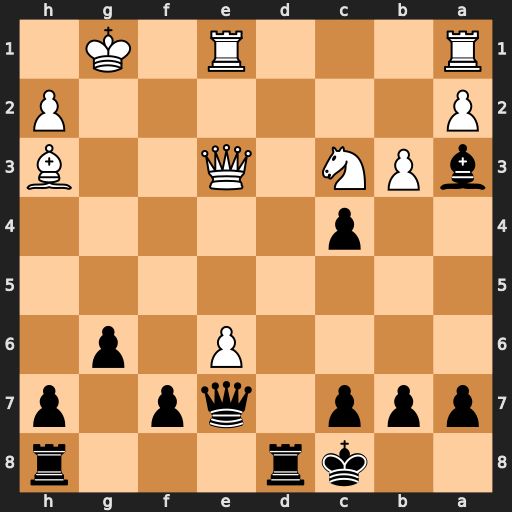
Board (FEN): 2kr3r/ppp1qp1p/4P1p1/8/2p5/bPN1Q2B/P6P/R3R1K1
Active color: b
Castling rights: -
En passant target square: -
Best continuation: Bc5 exf7+ Kb8 Qxc5 Qxc5+